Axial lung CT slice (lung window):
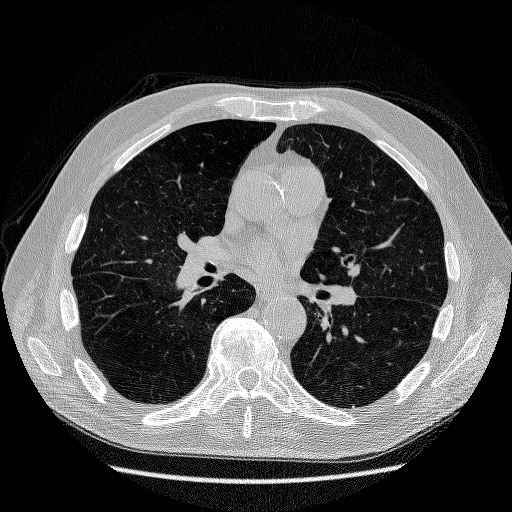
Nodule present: no